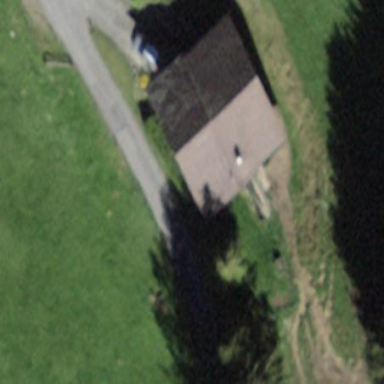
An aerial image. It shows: Farm building.